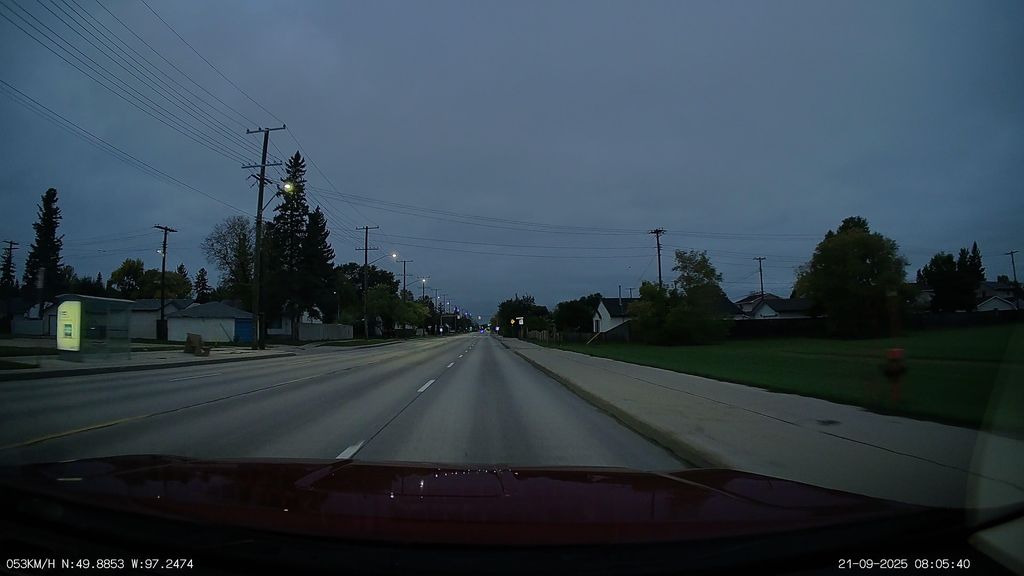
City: winnipeg